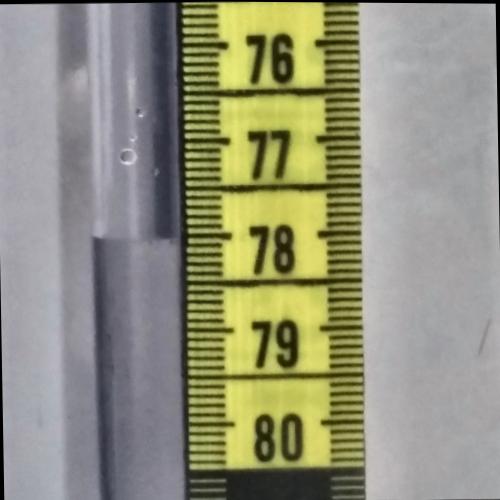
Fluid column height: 78.0 cm